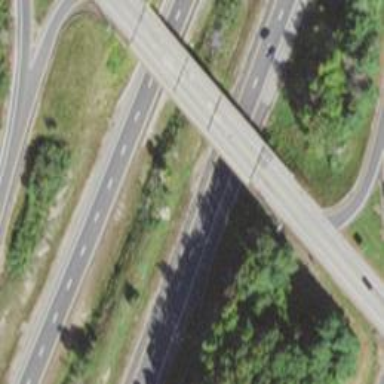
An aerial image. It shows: Footway on bridge.